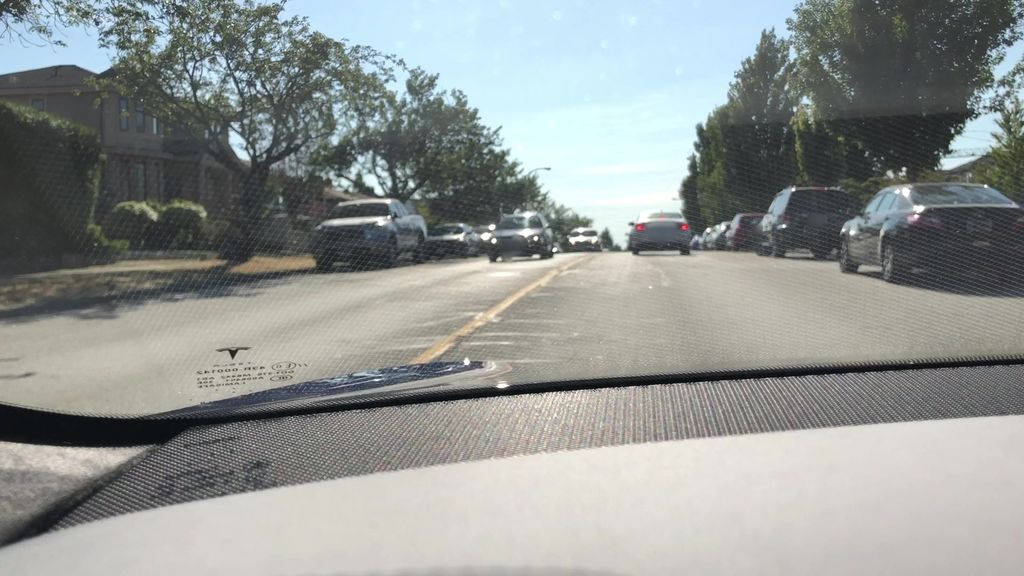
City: vancouver